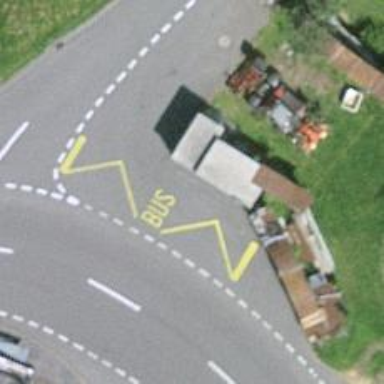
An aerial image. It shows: Bus stop with shelter. It is platform for public transport.